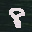
Label: 8